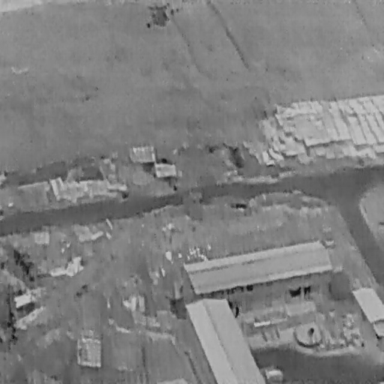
There is a Person in the infrared image.